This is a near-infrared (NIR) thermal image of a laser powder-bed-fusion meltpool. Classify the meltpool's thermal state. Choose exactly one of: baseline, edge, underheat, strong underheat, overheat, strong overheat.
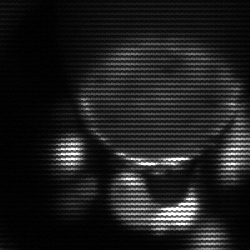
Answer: edge